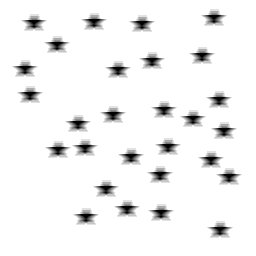
Squares: 0
Triangles: 0
Stars: 28
Total shapes: 28